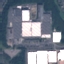
Land use / land cover class: Industrial